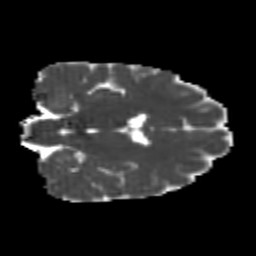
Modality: MD
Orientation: coronal
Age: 23
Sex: female
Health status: healthy
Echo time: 0.074 s